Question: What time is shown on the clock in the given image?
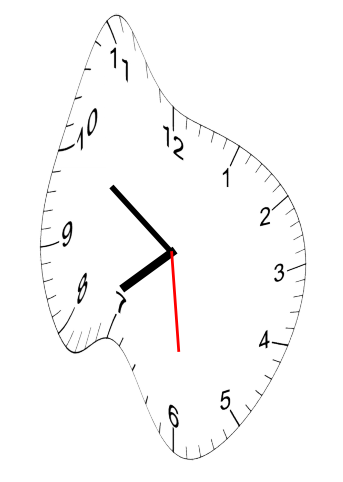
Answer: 07:50:29